Aerial crown-view tile of a tropical tree (Barro Colorado Island, Panama), acquired 20241216:
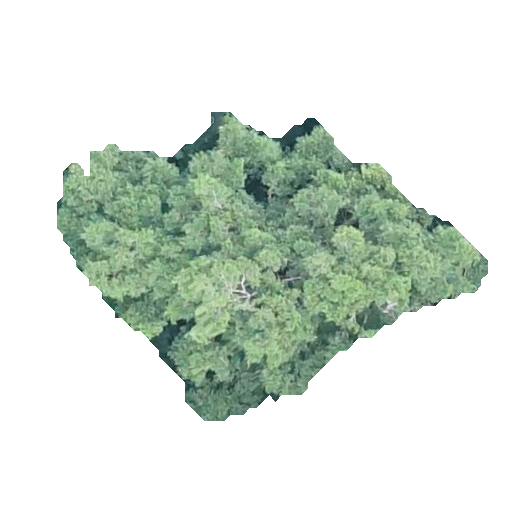
Species: Brosimum alicastrum
GBIF accepted scientific name: Brosimum alicastrum
Crown area: 112.15 m²